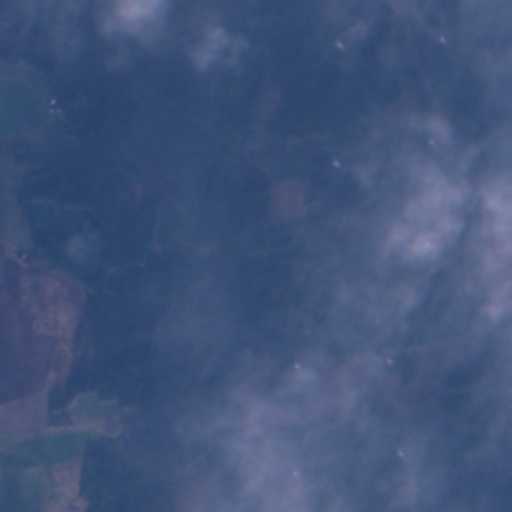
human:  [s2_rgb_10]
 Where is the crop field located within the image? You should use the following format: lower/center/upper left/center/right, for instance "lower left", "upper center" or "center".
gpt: The crop field is located in the left of the image.
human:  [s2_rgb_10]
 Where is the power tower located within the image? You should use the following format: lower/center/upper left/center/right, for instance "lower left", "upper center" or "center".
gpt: The power tower is located in the upper left of the image.
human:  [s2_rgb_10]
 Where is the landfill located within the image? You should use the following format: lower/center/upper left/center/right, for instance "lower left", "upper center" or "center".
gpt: There is no landfill in the image.